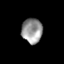
Tissue: skin
Cell type: Epithelial cells
Senescence score: 0.2389
Nuclear area (px): 504
Mean DAPI intensity: 150.159